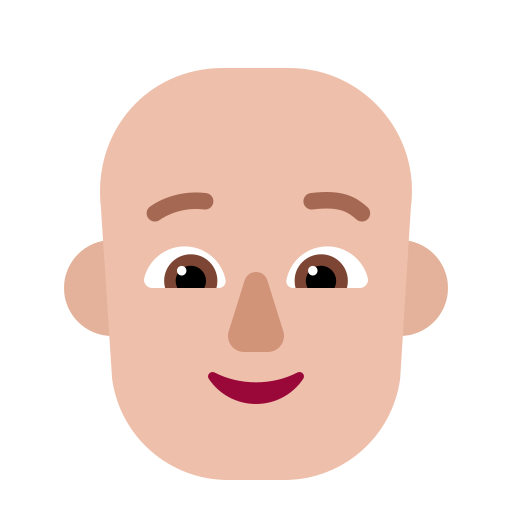
person bald flat  light